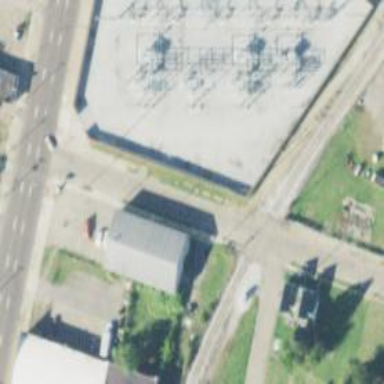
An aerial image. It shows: Power tower.